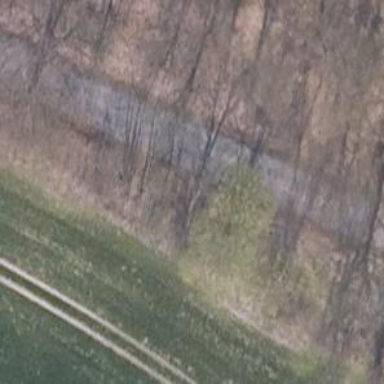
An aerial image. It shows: Asphalt road classified as tertiary.